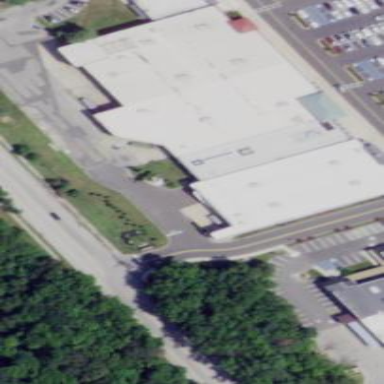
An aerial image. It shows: Retail building.